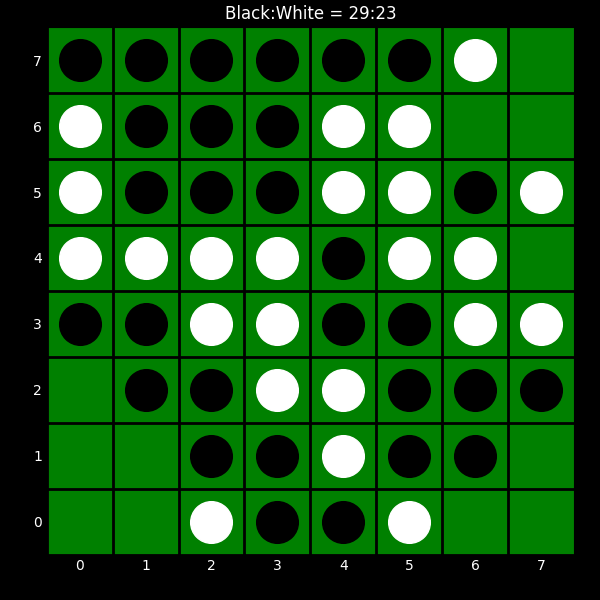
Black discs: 29
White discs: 23